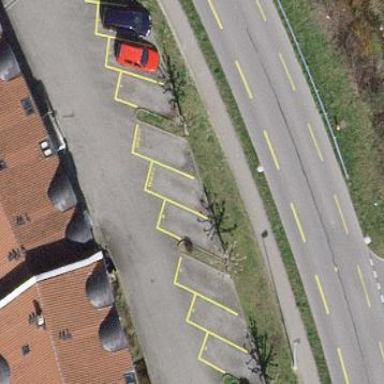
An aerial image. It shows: Parking area.